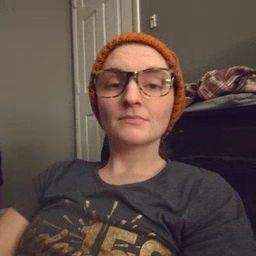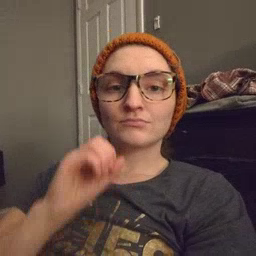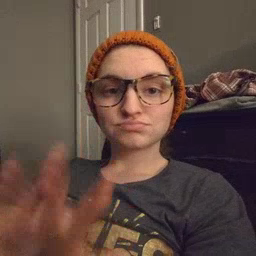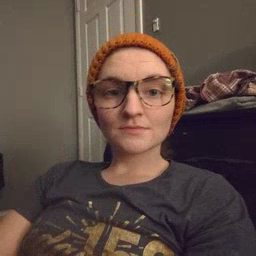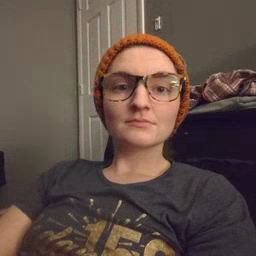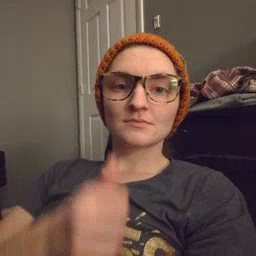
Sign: blow